The plot is a Morlet-wavelet scalogram of a rotor-rig vibration measurement. What is the most likely rotor condition (normal, misalignment, unbalance, looseness)?
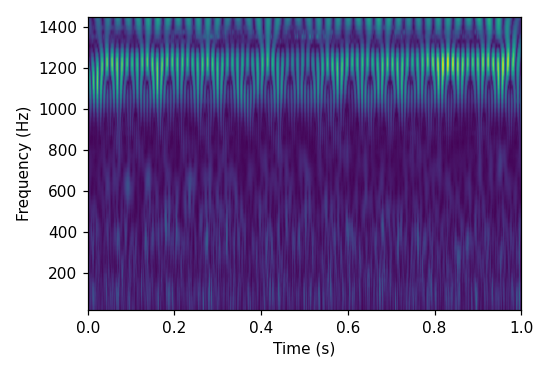
Answer: looseness